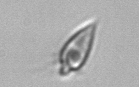
Label: Oxytoxum